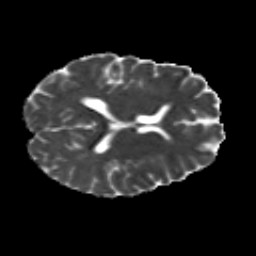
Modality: MD
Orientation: axial
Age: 22
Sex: male
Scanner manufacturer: siemens
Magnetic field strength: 3 T
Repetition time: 8.8 s
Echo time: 0.085 s